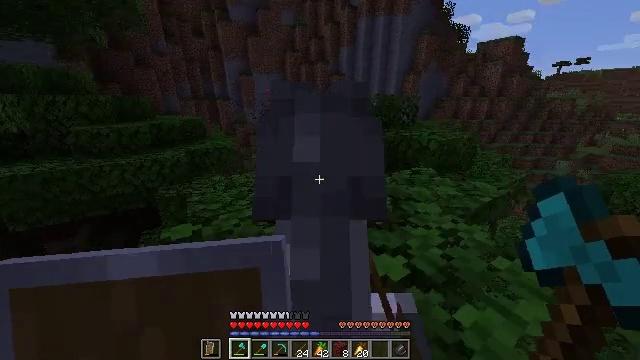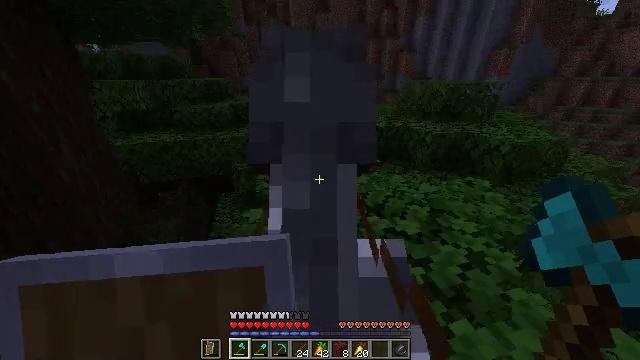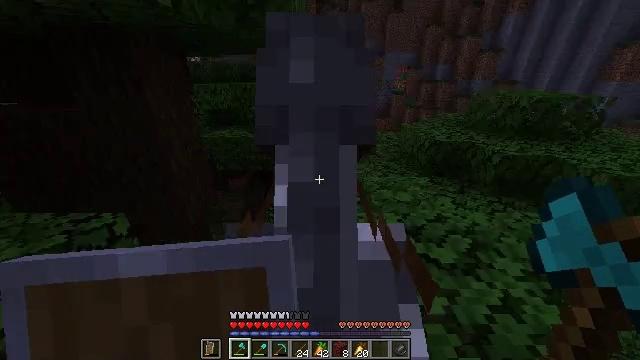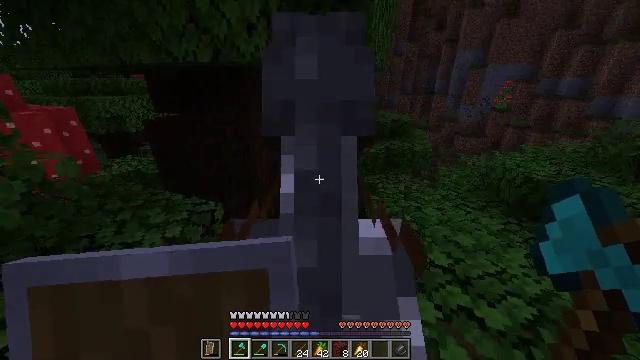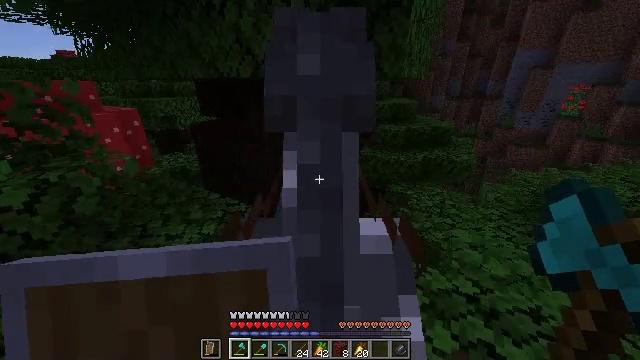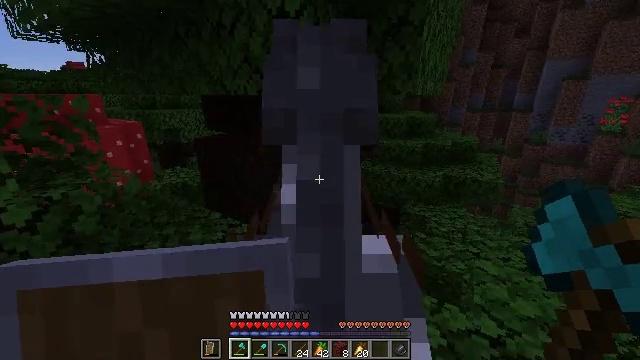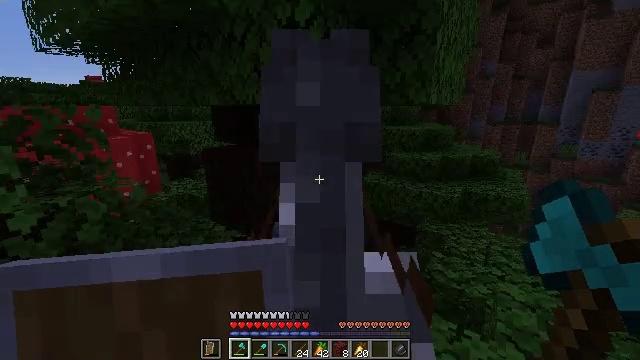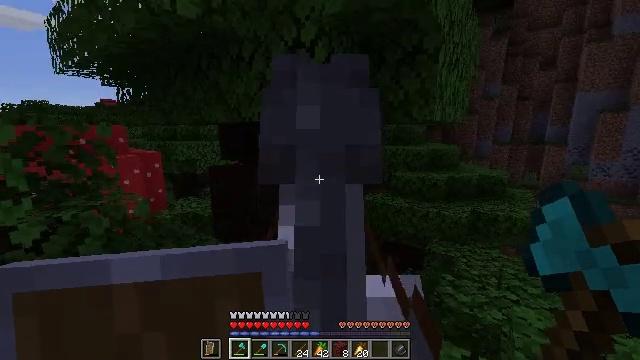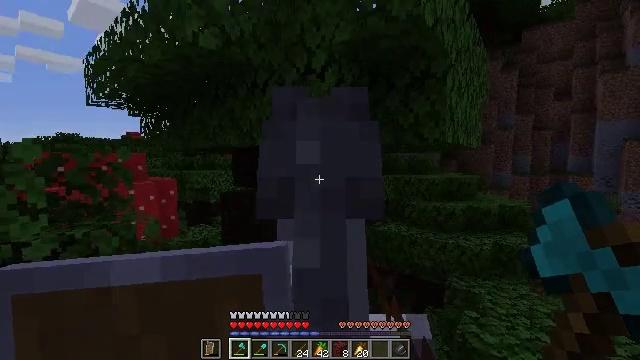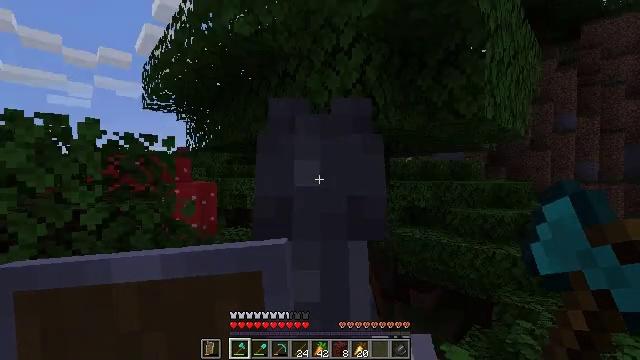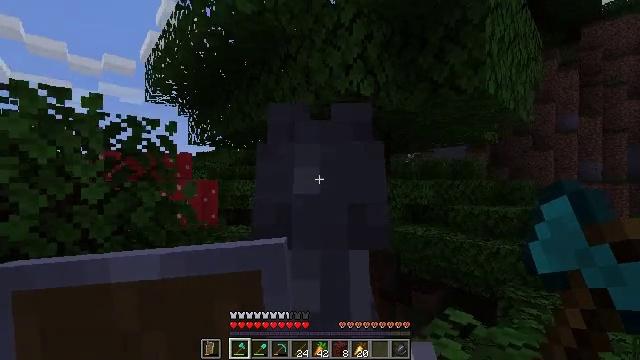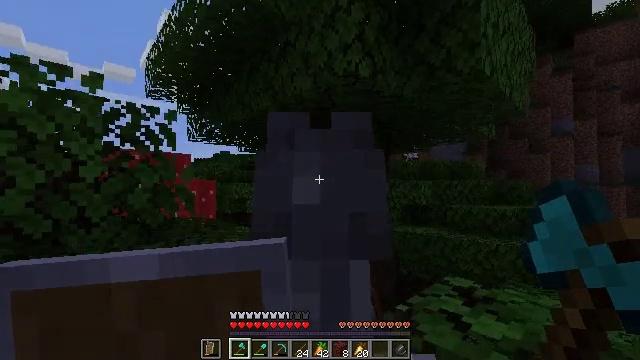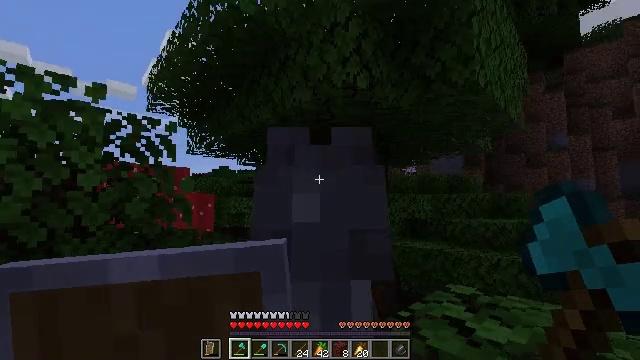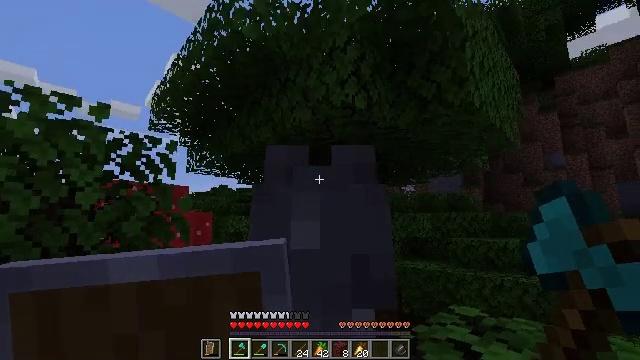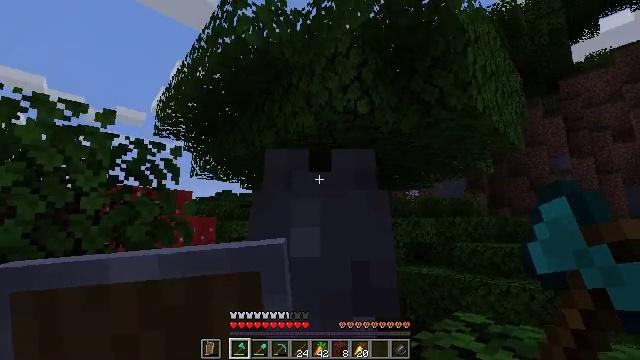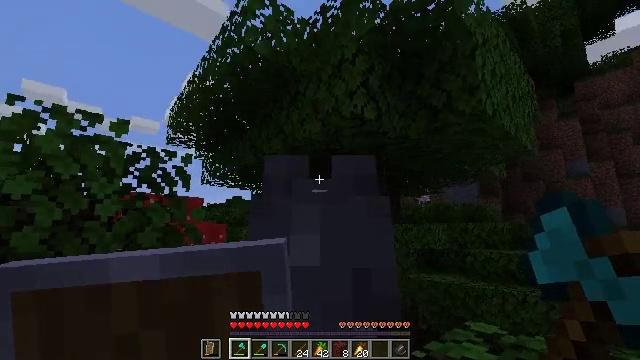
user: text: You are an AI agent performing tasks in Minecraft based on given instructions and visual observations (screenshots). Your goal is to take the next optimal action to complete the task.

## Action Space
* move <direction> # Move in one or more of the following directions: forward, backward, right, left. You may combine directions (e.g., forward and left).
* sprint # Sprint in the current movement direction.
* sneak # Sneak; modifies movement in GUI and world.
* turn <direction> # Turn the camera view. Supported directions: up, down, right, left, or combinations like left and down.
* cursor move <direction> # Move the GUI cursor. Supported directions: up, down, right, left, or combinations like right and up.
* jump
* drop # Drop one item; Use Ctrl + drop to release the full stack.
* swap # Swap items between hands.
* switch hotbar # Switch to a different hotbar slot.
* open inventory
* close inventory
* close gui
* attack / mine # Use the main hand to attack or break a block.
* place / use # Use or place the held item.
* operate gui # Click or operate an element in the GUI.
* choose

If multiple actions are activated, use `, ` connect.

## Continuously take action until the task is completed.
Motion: motion action
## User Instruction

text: Gather dark oak leaves from the canopy.
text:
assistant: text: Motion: move forward and move right, sprint, turn left and down
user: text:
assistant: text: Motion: move forward and move right, turn left
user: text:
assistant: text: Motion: move right, turn left and up
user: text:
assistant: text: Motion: move right, turn left
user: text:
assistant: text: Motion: move right, turn left and up
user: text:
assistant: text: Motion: turn left and up
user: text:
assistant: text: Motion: turn left and up
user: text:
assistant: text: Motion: turn left and up
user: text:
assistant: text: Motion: turn left and up
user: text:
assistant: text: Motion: turn up
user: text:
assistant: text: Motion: turn up
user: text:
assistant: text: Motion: turn up
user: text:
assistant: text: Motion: move right, turn up
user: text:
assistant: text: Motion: move right, turn left and up
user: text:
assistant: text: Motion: move right, turn left and up, attack / mine
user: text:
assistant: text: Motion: turn left and up, attack / mine
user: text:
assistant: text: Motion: turn left and up, attack / mine
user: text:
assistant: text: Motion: turn up, attack / mine
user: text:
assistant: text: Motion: turn up, attack / mine
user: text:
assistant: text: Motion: turn right and up, attack / mine
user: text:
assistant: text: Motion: turn right and up, attack / mine
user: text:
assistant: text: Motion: attack / mine
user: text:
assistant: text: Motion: attack / mine
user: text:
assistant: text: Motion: turn right and down, attack / mine
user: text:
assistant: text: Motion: turn right and down, attack / mine
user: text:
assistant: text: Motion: attack / mine
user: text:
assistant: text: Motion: attack / mine
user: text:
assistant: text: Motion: move forward, turn up, attack / mine
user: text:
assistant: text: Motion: move forward, turn right and up, attack / mine
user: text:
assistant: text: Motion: move forward, turn right and up, attack / mine